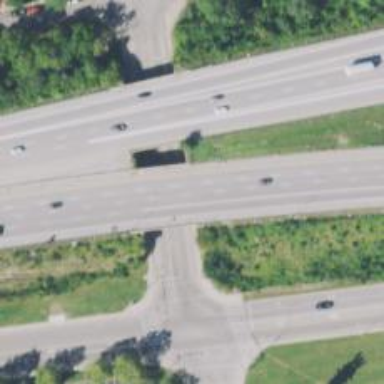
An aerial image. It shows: Motorway junction.